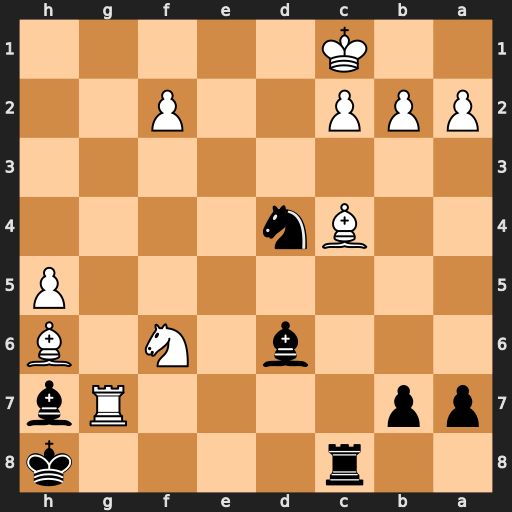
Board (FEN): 2r4k/pp4Rb/3b1N1B/7P/2Bn4/8/PPP2P2/2K5
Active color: b
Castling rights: -
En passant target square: -
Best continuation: Bf4+ Bxf4 Kxg7 Ne8+ Rxe8